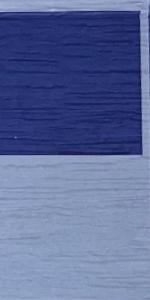
Label: Empty